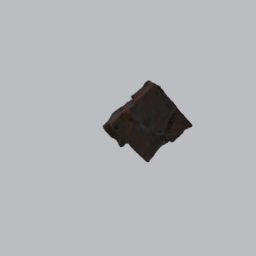
Label: architecture